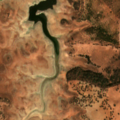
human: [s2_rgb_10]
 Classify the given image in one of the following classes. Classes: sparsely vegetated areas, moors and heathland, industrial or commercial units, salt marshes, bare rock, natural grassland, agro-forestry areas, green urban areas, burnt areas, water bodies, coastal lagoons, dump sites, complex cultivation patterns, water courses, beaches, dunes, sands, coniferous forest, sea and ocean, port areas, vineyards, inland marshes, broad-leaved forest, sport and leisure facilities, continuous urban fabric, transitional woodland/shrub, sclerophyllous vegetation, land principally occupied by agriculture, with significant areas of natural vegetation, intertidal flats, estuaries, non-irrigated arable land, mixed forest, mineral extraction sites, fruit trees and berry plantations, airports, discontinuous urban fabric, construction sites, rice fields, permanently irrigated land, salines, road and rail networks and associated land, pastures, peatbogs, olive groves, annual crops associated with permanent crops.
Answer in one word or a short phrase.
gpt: pastures, complex cultivation patterns, agro-forestry areas, water bodies